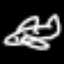
Label: airplane